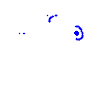
Particle: electron